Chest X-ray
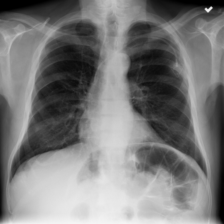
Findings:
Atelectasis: negative
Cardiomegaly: negative
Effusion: negative
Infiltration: negative
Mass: negative
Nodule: negative
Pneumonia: negative
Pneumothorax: negative
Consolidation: negative
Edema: negative
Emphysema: negative
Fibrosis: negative
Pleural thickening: negative
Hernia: negative